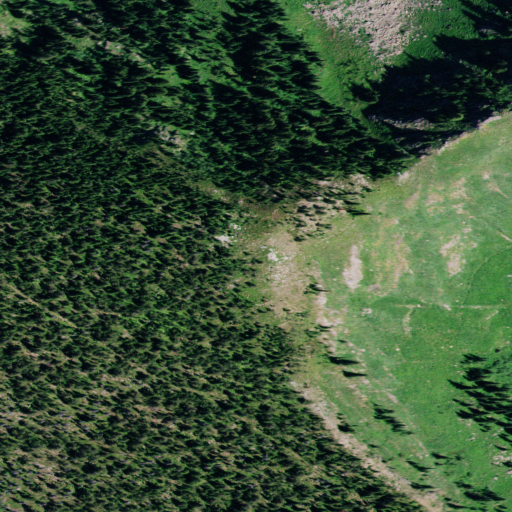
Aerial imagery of mountain in Idaho named Simmons Peak containing evergreen forest and shrub